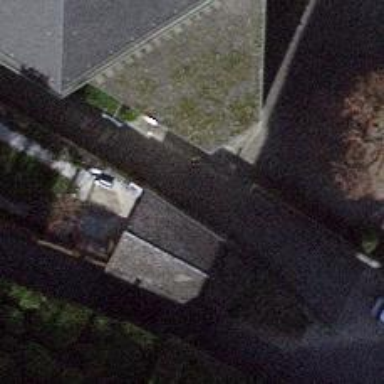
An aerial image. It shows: Footway surfaced with paving stones.